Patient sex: F
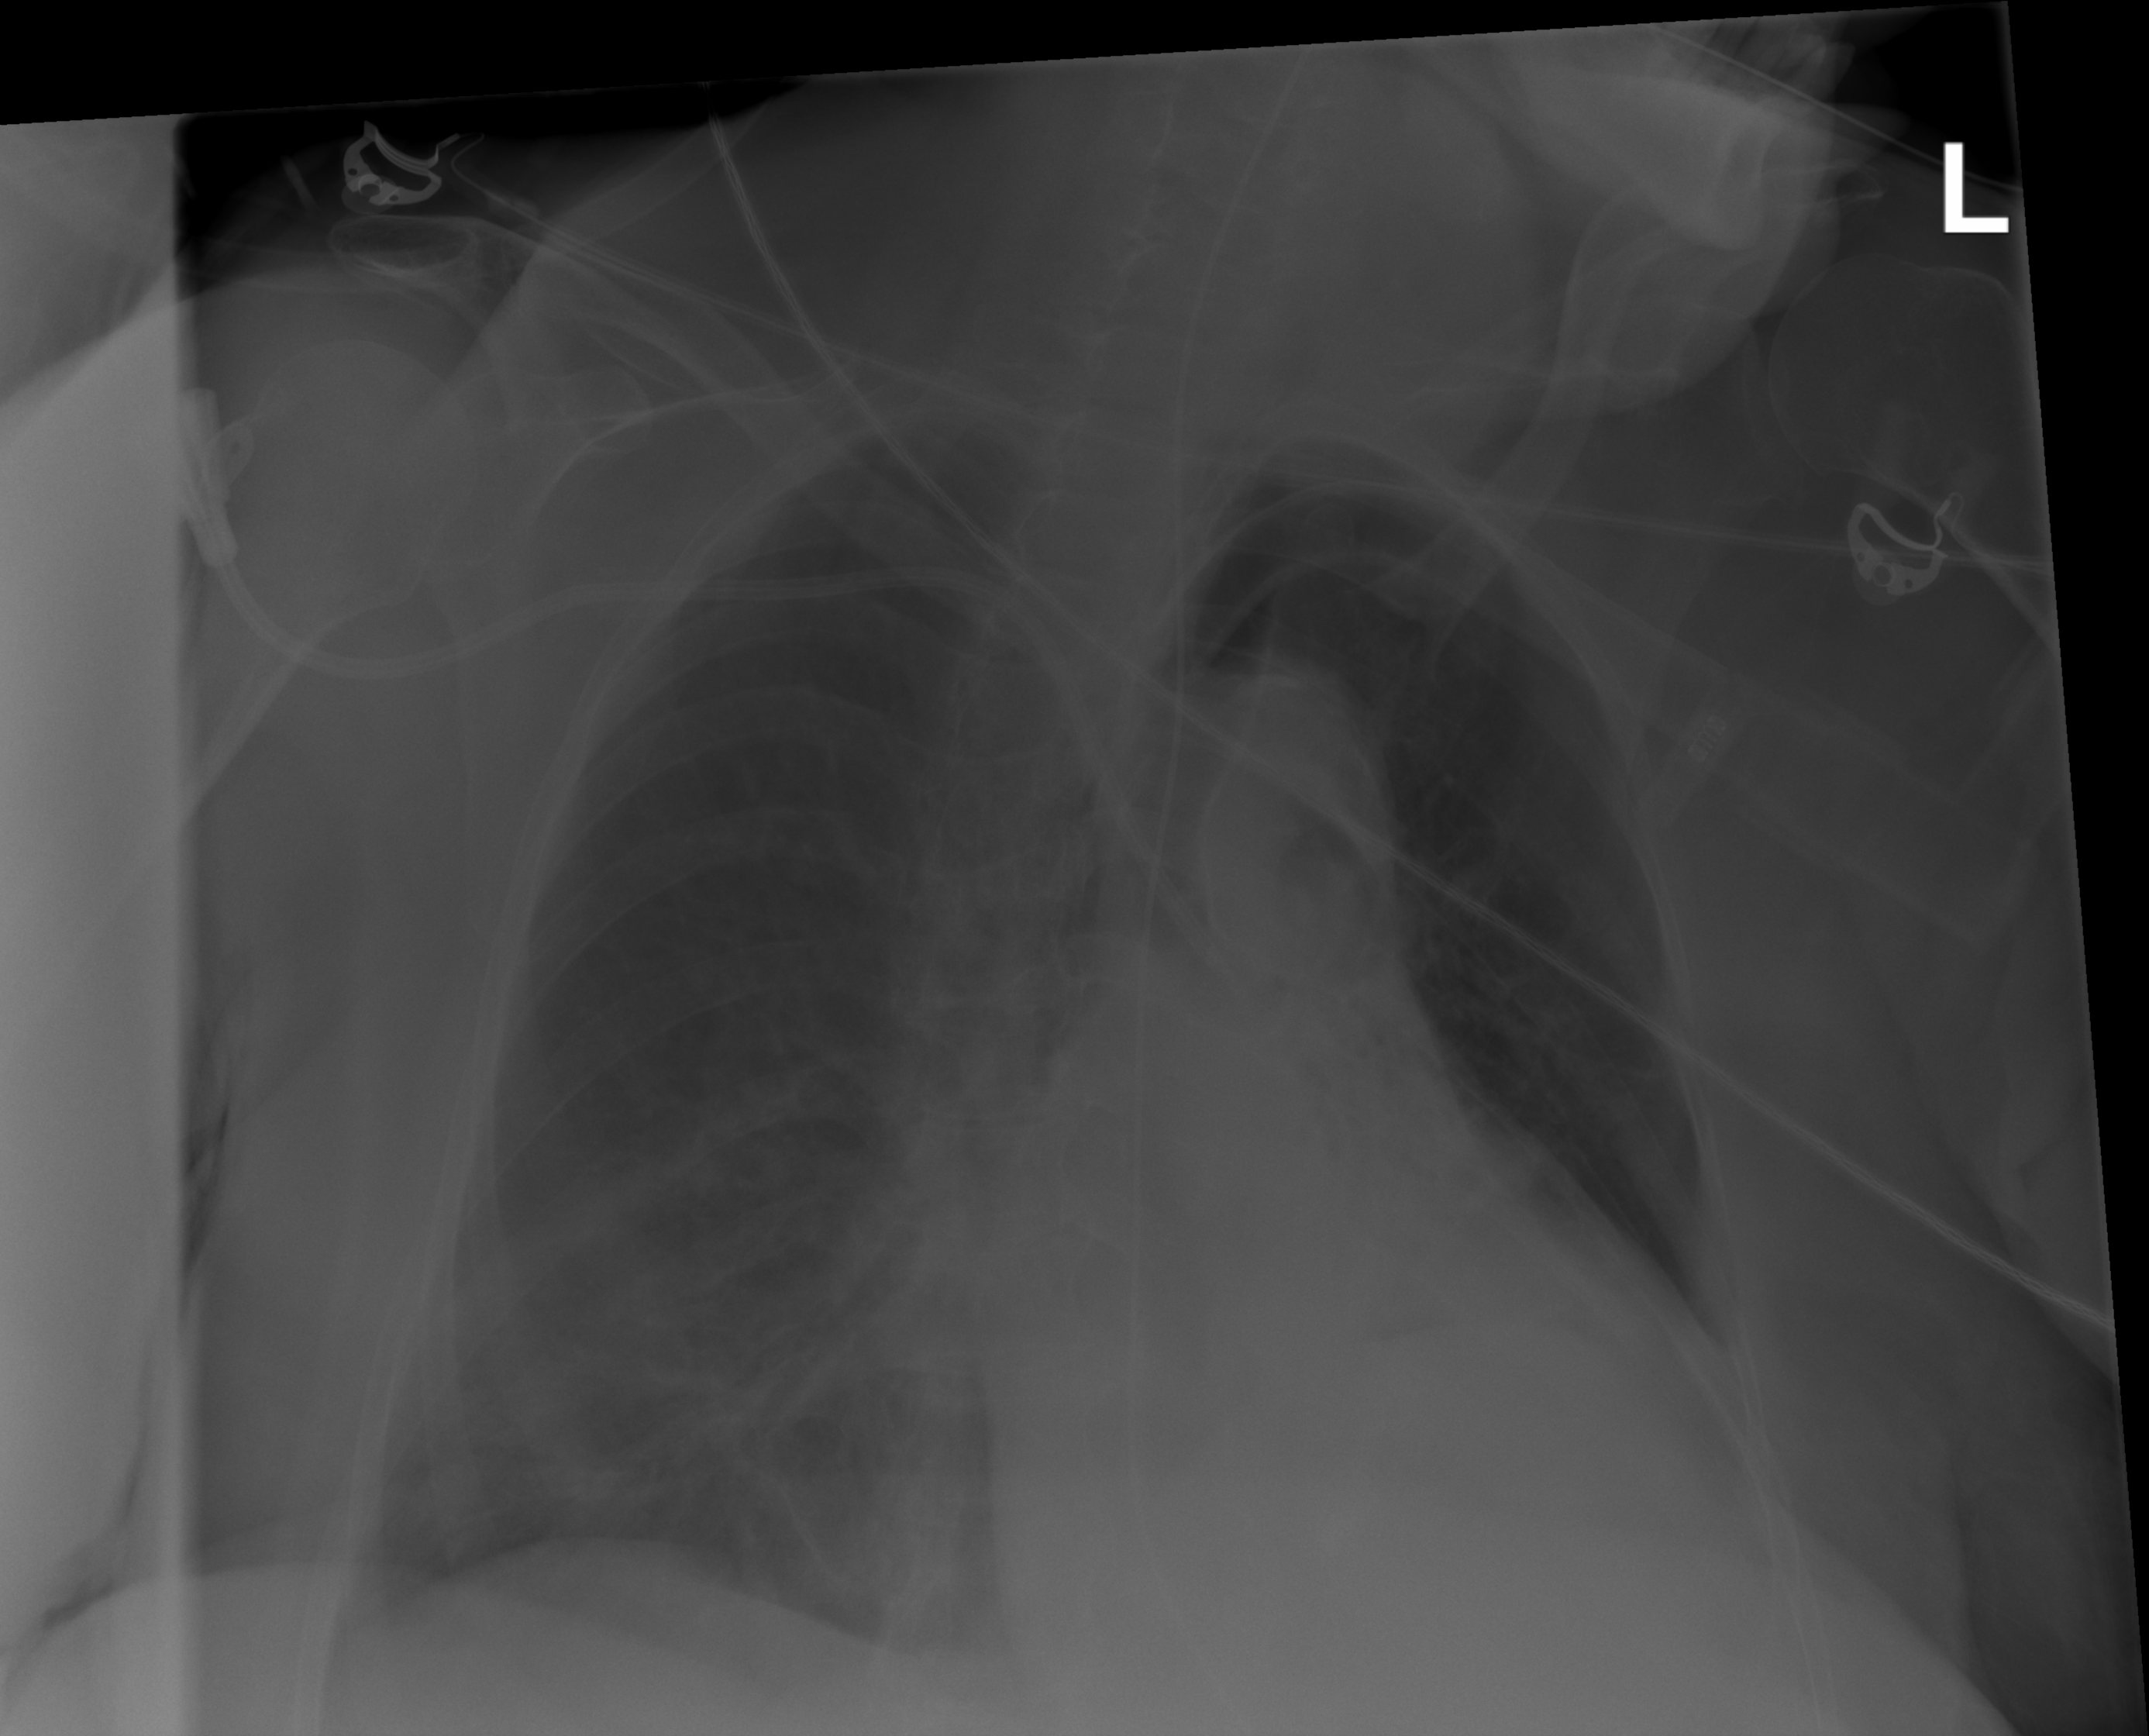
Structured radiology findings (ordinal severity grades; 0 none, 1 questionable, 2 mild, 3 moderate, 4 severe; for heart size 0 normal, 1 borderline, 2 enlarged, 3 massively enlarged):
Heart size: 2
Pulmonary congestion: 2
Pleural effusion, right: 0
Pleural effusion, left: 0
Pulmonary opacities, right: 0
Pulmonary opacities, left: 0
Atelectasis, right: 2
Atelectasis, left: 1